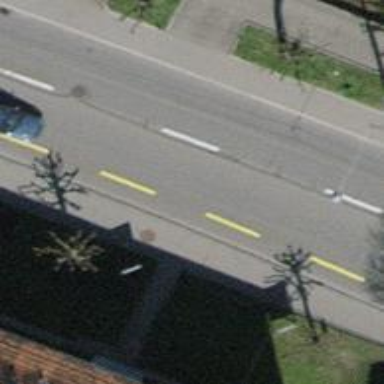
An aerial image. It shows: Primary highway with asphalt surface. There are trolley wires present and designated lane for cyclists on both sides of the road.